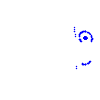
Particle: kaon